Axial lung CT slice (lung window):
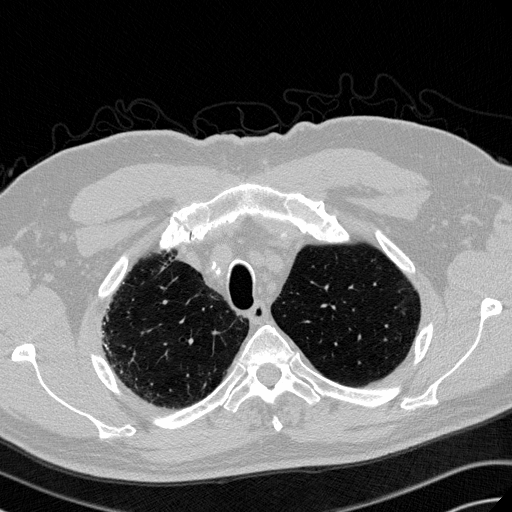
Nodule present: no